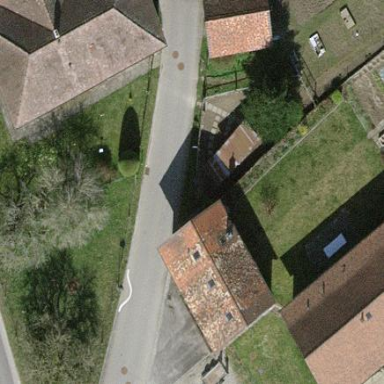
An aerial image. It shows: Simple and straightforward house.